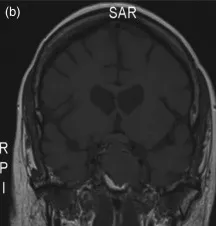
Coronal T1WI.
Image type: radiology (mri)